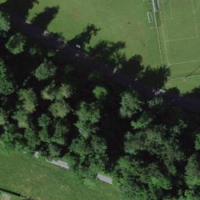
EUNIS habitat code: 53
Species observed at this site:
Mercurialis perennis
Dactylis glomerata
Fagus sylvatica